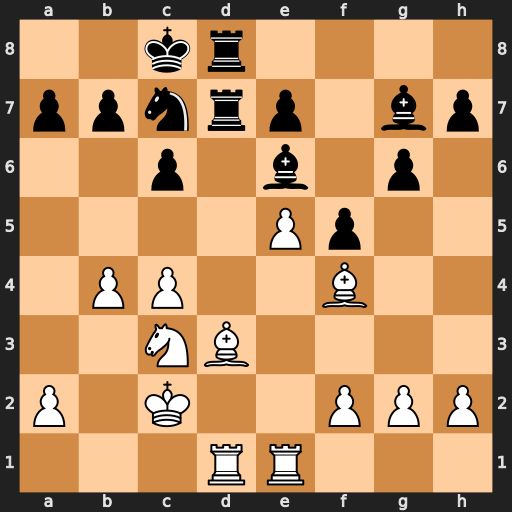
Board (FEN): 2kr4/ppnrp1bp/2p1b1p1/4Pp2/1PP2B2/2NB4/P1K2PPP/3RR3
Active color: w
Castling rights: -
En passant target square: f6
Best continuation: exf6 Bxf6 Bxc7 Rxd3 Rxd3 Rxd3 Kxd3